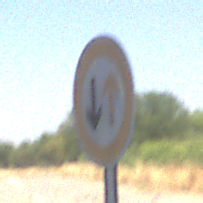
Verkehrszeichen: VorrangDesGegenverkehrs
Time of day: Midday
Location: Roofed (Underpass)
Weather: Clear
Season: NotSpecified
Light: Natural